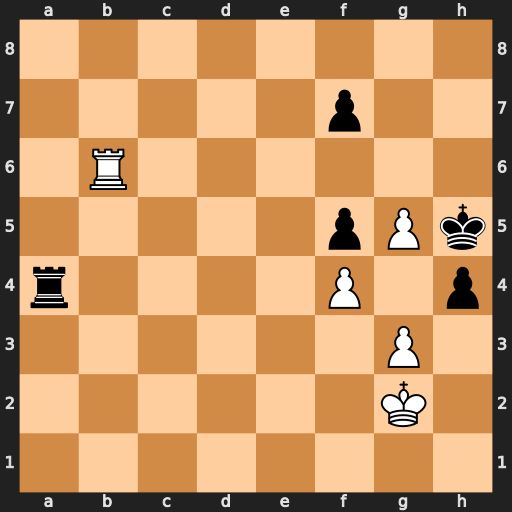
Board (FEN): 8/5p2/1R6/5pPk/r4P1p/6P1/6K1/8
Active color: w
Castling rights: -
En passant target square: -
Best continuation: Rh6+ Kg4 Rxh4#